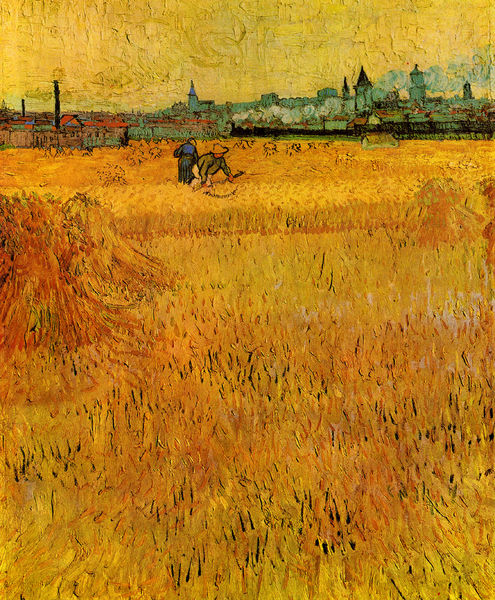
Titel: Weizenfeld mit Blick auf Arles
Künstler: Vincent van Gogh
Standort: Paris
Institution: Musée National Auguste Rodin
Schlagwörter: blau, gemälde, himmel, mann, wolken, gelb, grün, impressionismus, kirchturm, landschaft, menschen, stadt, braun, frankreich, frau, grau, hut, lampe, licht, männer, orange, schwarz, stroh, tisch, weiss, dach, haus, rot, malerei, öl, feld, felder, ferne, halme, horizont, häuser, natur, kirche, rauch, gold, arbeit, bauern, kamin, kamine, schornstein, turm, magd, sommer, ort, acker, bäuerin, ernte, feldarbeit, garben, getreide, heu, heuernte, korn, weizen, zug, dorf, dächer, schornsteine, farbe, linien, herbst, schlot, van gogh, rand, arbeiter, industrie, masten, pastös, dampf, stimmung, bauer, impression, kirchen, kirchtürme, gogh, türme, geld, feldarbeiter, sichel, revolution, stoppeln, vincent van gogh, hubi, schneiden, eisenbahn, lokomotive, stadtlandschaft, gerste, ähren, gewehre, sense, landstrich, vincent, heuschober, postimpressionismus, getreidefeld, heugarben, ernste, mähen, schnitter, stadtsilhouette, weizenfeld, getreideernte, garbe, sensenmann, japaner, hintrgrund, ballen, himme', arebit, getriedeschober, hoher horizont, korngarben, sozialistische, weltrepublik, wizen, blauer mann, 20. jahrhundert, rnte, ernsten